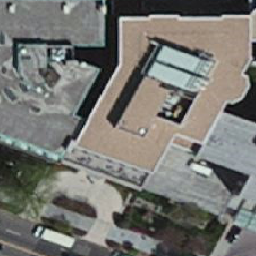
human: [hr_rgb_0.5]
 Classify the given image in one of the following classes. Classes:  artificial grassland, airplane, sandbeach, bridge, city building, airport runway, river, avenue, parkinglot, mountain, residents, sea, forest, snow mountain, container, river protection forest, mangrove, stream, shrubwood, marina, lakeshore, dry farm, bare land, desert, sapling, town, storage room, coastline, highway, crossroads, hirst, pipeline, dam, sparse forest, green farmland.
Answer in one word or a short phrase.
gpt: city building